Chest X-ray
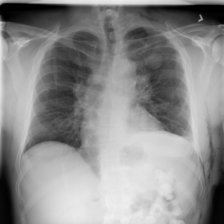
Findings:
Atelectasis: negative
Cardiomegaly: negative
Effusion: negative
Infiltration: negative
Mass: positive
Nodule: negative
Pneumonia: negative
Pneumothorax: negative
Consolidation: negative
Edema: negative
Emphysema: negative
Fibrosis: negative
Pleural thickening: negative
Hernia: negative